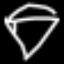
Label: diamond